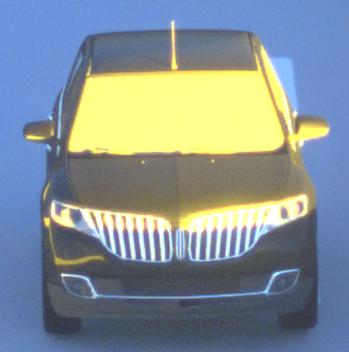
Make: Lincoln
Model: MKX
Detailed model: Gen. 1 CD3
Model produced from: 2010
Model produced until: 2015
Doors: 5
Color: black
Road condition: dry road
Daytime: sunrise or sunset
Contrast: high contrast